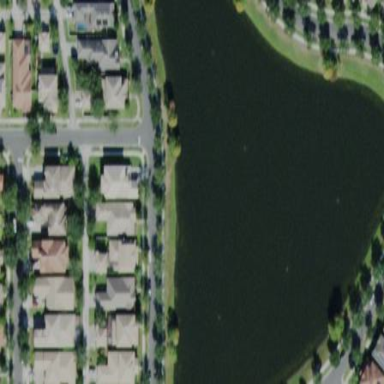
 surrounded by residential area and sidewalk."